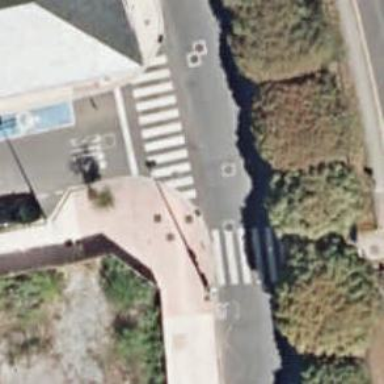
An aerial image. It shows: Road with steps.